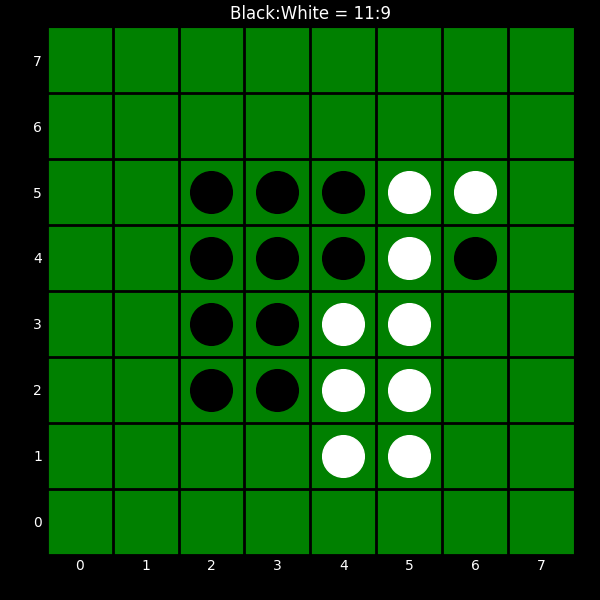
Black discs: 11
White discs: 9